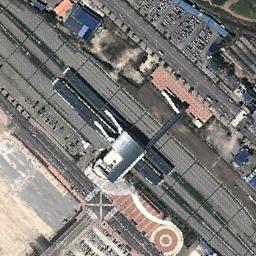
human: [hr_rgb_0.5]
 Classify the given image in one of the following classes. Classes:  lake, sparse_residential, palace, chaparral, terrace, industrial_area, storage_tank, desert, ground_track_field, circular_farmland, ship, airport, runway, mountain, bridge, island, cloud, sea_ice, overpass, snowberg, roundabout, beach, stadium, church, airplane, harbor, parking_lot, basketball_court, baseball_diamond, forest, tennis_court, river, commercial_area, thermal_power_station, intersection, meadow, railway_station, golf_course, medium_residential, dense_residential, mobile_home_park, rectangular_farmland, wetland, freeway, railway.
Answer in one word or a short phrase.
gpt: railway_station